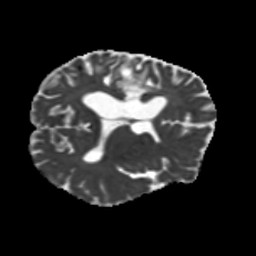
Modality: MD
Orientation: axial
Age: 39
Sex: male
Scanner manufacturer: siemens
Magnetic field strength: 3 T
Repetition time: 5.25 s
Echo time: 0.08 s